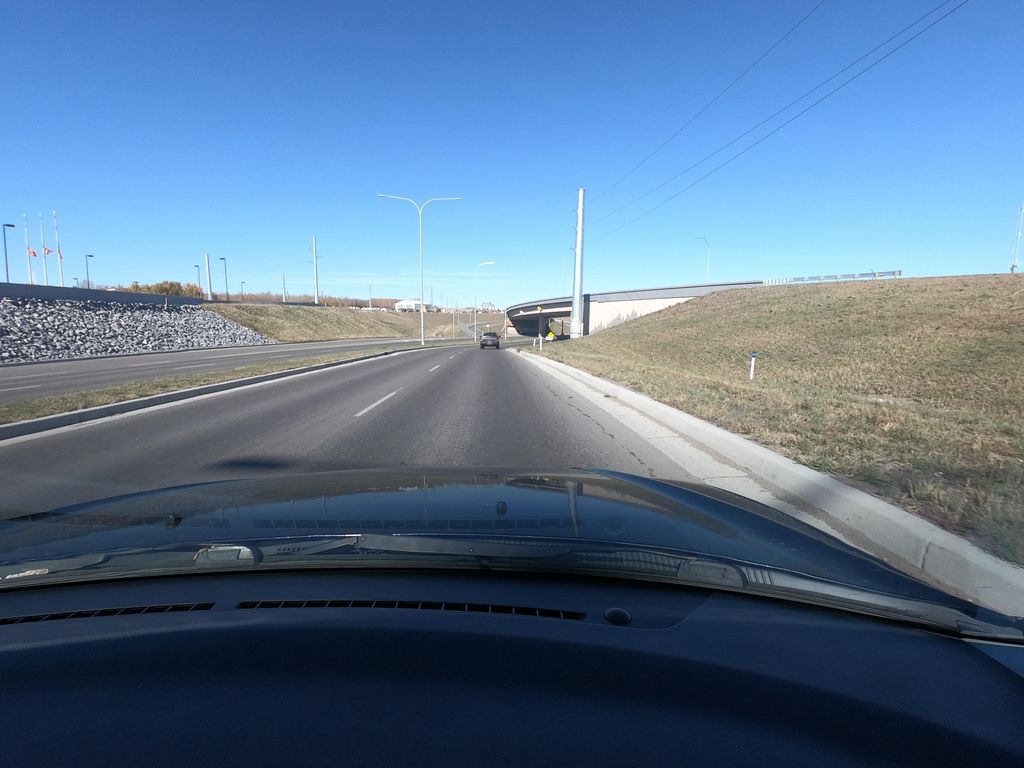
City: calgary